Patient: sex F, age 44
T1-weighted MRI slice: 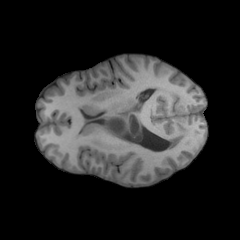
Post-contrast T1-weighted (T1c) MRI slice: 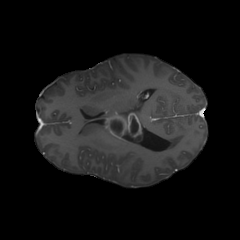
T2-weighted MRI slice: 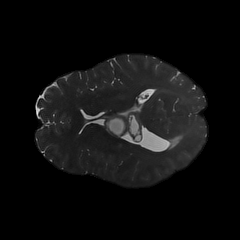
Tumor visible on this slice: yes
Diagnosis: Glioblastoma, IDH-wildtype
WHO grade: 4